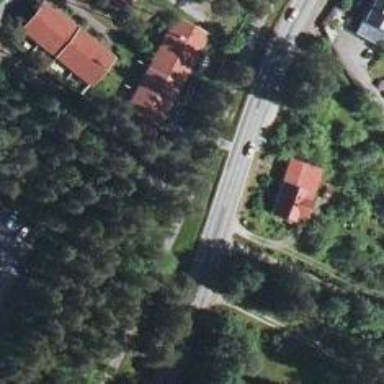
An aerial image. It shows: Cycleway.